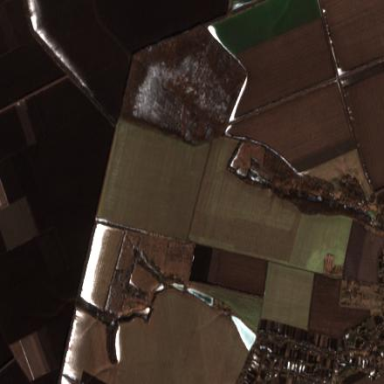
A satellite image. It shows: Picturesque farmland scene.